Field crop: maize
Growth stage: 2
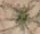
Species: salsola